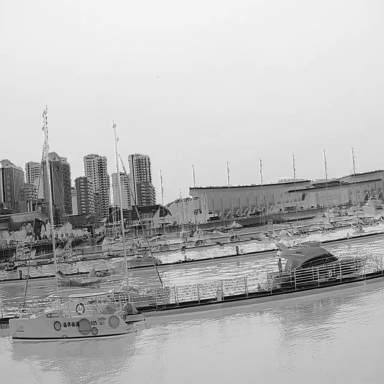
There are nine sailboats in the infrared image.